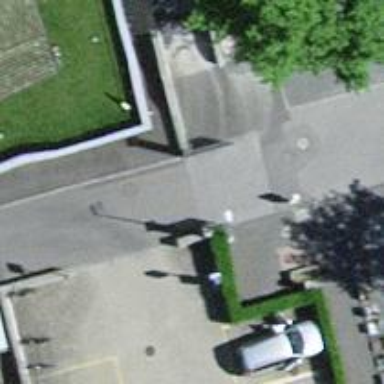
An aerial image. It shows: Bollard.